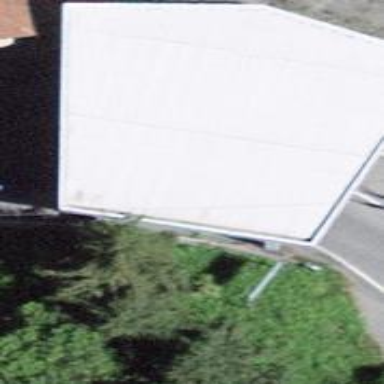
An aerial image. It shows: Covered tunnel on secondary asphalt road.